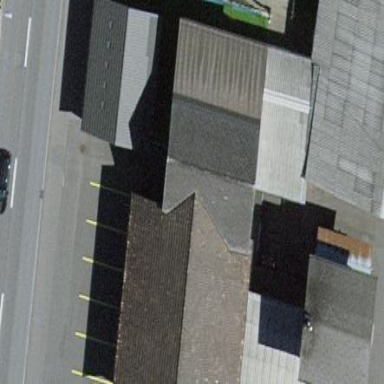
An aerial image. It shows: Building.